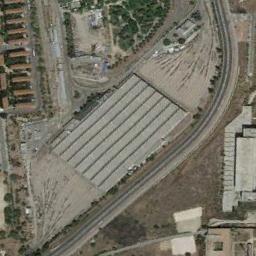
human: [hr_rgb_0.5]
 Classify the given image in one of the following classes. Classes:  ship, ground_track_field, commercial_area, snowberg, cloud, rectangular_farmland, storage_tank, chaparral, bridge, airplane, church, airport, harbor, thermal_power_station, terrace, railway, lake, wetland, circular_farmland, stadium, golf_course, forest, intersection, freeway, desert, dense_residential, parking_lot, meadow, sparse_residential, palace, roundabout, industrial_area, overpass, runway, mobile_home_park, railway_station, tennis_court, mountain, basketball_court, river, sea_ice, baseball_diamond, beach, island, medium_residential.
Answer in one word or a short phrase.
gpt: railway_station